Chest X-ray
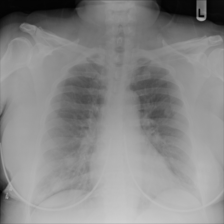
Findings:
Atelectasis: negative
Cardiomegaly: negative
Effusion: negative
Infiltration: negative
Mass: negative
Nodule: negative
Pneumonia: negative
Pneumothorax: negative
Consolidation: negative
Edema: negative
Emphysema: negative
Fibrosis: negative
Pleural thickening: negative
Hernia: negative